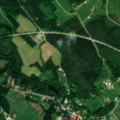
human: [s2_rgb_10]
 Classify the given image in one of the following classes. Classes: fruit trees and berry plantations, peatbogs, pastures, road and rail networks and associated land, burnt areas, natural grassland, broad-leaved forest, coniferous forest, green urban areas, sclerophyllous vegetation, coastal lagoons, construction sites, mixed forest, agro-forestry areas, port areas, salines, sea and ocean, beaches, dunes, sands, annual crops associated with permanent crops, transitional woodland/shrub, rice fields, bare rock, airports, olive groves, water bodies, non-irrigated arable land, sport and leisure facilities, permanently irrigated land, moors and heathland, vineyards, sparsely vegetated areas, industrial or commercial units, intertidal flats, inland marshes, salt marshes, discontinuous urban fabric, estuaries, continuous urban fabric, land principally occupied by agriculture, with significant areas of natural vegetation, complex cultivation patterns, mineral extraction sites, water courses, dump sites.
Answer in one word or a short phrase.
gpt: non-irrigated arable land, land principally occupied by agriculture, with significant areas of natural vegetation, coniferous forest, mixed forest, transitional woodland/shrub